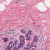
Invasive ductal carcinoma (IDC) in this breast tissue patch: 0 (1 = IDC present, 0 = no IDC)